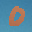
Label: 0